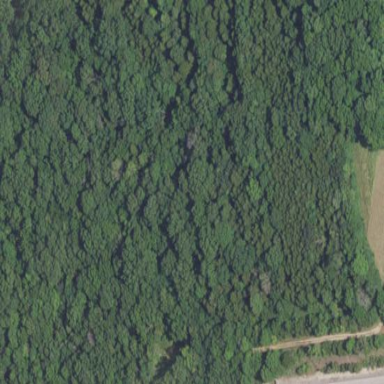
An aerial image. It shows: Mixed woodland with variety of leaf types and cycles.